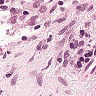
Metastatic tissue present: no